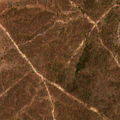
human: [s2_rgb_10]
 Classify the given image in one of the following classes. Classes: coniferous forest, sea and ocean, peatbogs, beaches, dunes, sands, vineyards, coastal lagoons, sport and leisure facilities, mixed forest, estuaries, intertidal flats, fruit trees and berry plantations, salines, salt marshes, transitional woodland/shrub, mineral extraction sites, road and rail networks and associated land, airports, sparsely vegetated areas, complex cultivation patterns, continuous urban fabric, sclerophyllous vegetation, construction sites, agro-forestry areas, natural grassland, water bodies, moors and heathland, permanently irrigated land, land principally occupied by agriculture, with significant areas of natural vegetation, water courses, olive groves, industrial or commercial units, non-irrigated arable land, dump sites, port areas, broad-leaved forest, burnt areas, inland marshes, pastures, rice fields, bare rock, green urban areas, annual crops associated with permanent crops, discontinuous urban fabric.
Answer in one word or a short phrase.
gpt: agro-forestry areas